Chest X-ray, AP view. Patient: 43 years old, sex M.
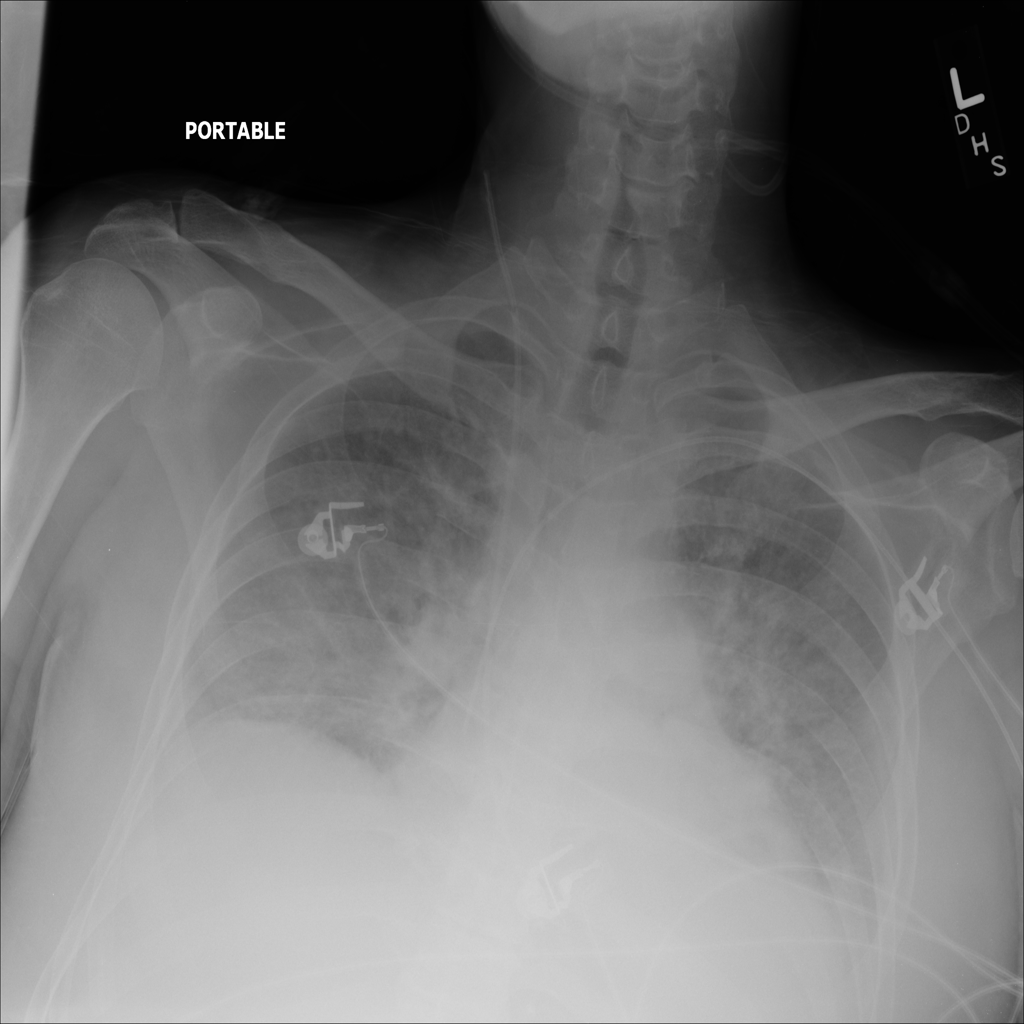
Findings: Edema, Effusion, Infiltration